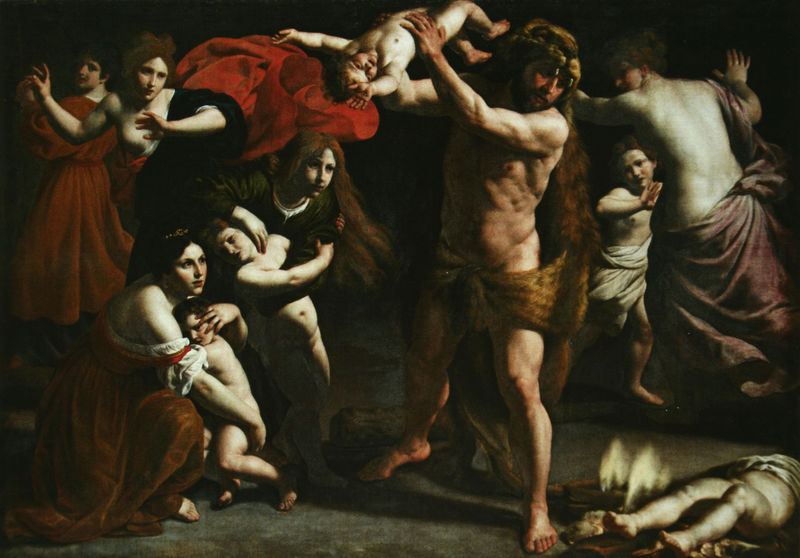
Titel: Der rasende Herkules
Künstler: Alessandro Turchi
Standort: München
Institution: Bayerische Staatsgemäldesammlungen
Schlagwörter: akt, dunkel, feuer, gemälde, gruppe, kampf, körper, lendenschurz, mann, nackt, schatten, weiß, akte, frauen, grün, menschen, ocker, braun, frau, grau, hell, kleid, kleider, licht, männer, rücken, schwarz, ölbild, blick, rot, beige, malerei, bart, gesichter, arme, barock, bibel, falten, geschichte, halten, herodes, leiche, mord, pelz, tod, tot, toter, gesten, hände, niederlande, verzerrung, boden, haare, familie, gewänder, kind, mutter, personen, blässe, kontrast, kinder, fell, schwung, liegen, italien, jungen, violett, baby, angst, gewalt, querformat, blue, crowd, fight, hands, historienbild, king, men, oil, people, red, religious, soldier, white, women, arm, black, dark, dress, dresses, female, green, grey, hair, painting, robe, woman, yellow, kraft, muskeln, realistisch, festhalten, oil painting, brown, floor, nabel, faltenwurf, hoch, flucht, oben, fleisch, hell dunkel, antike, rippen, rückenakt, strafe, tote, furcht, kleinkind, verzweiflung, jüngling, tos, hilfe, manierismus, massaker, muskel, angel, classical, fighting, flesh, man, naked, nude, nudes, rape, roman, sabine, skin, struggle, toga, heben, dramatik, ermordung, warme farben, young, diagonale, wut, death, gemenge, baroque, boy, child, male, löwe, töten, light, expression, wurf, color, purple, shadow, fur, mother, scarf, kräftig, beard, myth, story, blaß, faces, fall, ermorden, mörder, umbringen, movement, dead, injury, retten, breast, beschützen, schutz, children, scene, drapery, sorge, mütter, arms, clothes, family, renaissance, jesus, löwenfell, colors, ground, back, animal, dynamic, legs, cloth, fire, christ, figure, pale, schützen, dune, play, menschengruppen, colour, gelb, murillo, biblische szene, kindermord, totschlag, caravaggio, bedeutend, bethlehem, contrast, darkness, drama, dramatic, betlehem, verrat, wehren, werfen, father, kneeling, mothers, narrative, titian, standing, biblical, lion, body, scary, violence, lay, schmeißen, action, anger, angry, danger, kill, bodies, wildheit, boys, slaughter, corps, leg, daughter, anguish, animal skin, babies, baptism, bethlehemitischer kindermord, betlehemitischer kindermord, bewahren, bleak, cruelty, erstgeborene, executor, fear, geschcihtlich, harm, hate, hurt, killing, massacre, murder, muscles, pain, period clothing, sone, throw, dying, fallen, jerusalem, sacrifice, murderer, egypt, infant, sadness, sorrow, heroic, horror, push, pushing, attack, chiaroscuro, naked man, emotion, grief, ermoderung, nero, dkaiser, knaben, volkszählung, leute, hercules, gestorbene, panik, bethlehemischer kindermord, legend, boobs, tits, t, bak, dispute, animal skins, infants, throwing, expulsion, massacre of the innocents, defence, lifting, pulling, laying, musculature, dramatic light, alter meister, bibical, tenebrism, heoric, carravagio, chirascurro, innocent, pull, firstborn, clair obscur, claireobscure, caravaggesk, afraid, protection, rage, kindemord, schurt, innocents, goliat, defending, protect, twisting, grie, injure, jezus, barbarian, a lot, throwing baby, sacrifing child, killing of first born son, man kills, infanticide, trow, romeinen, clothed, protext, cower, what am i supposto write, the woman is protecting the baby, twisting death